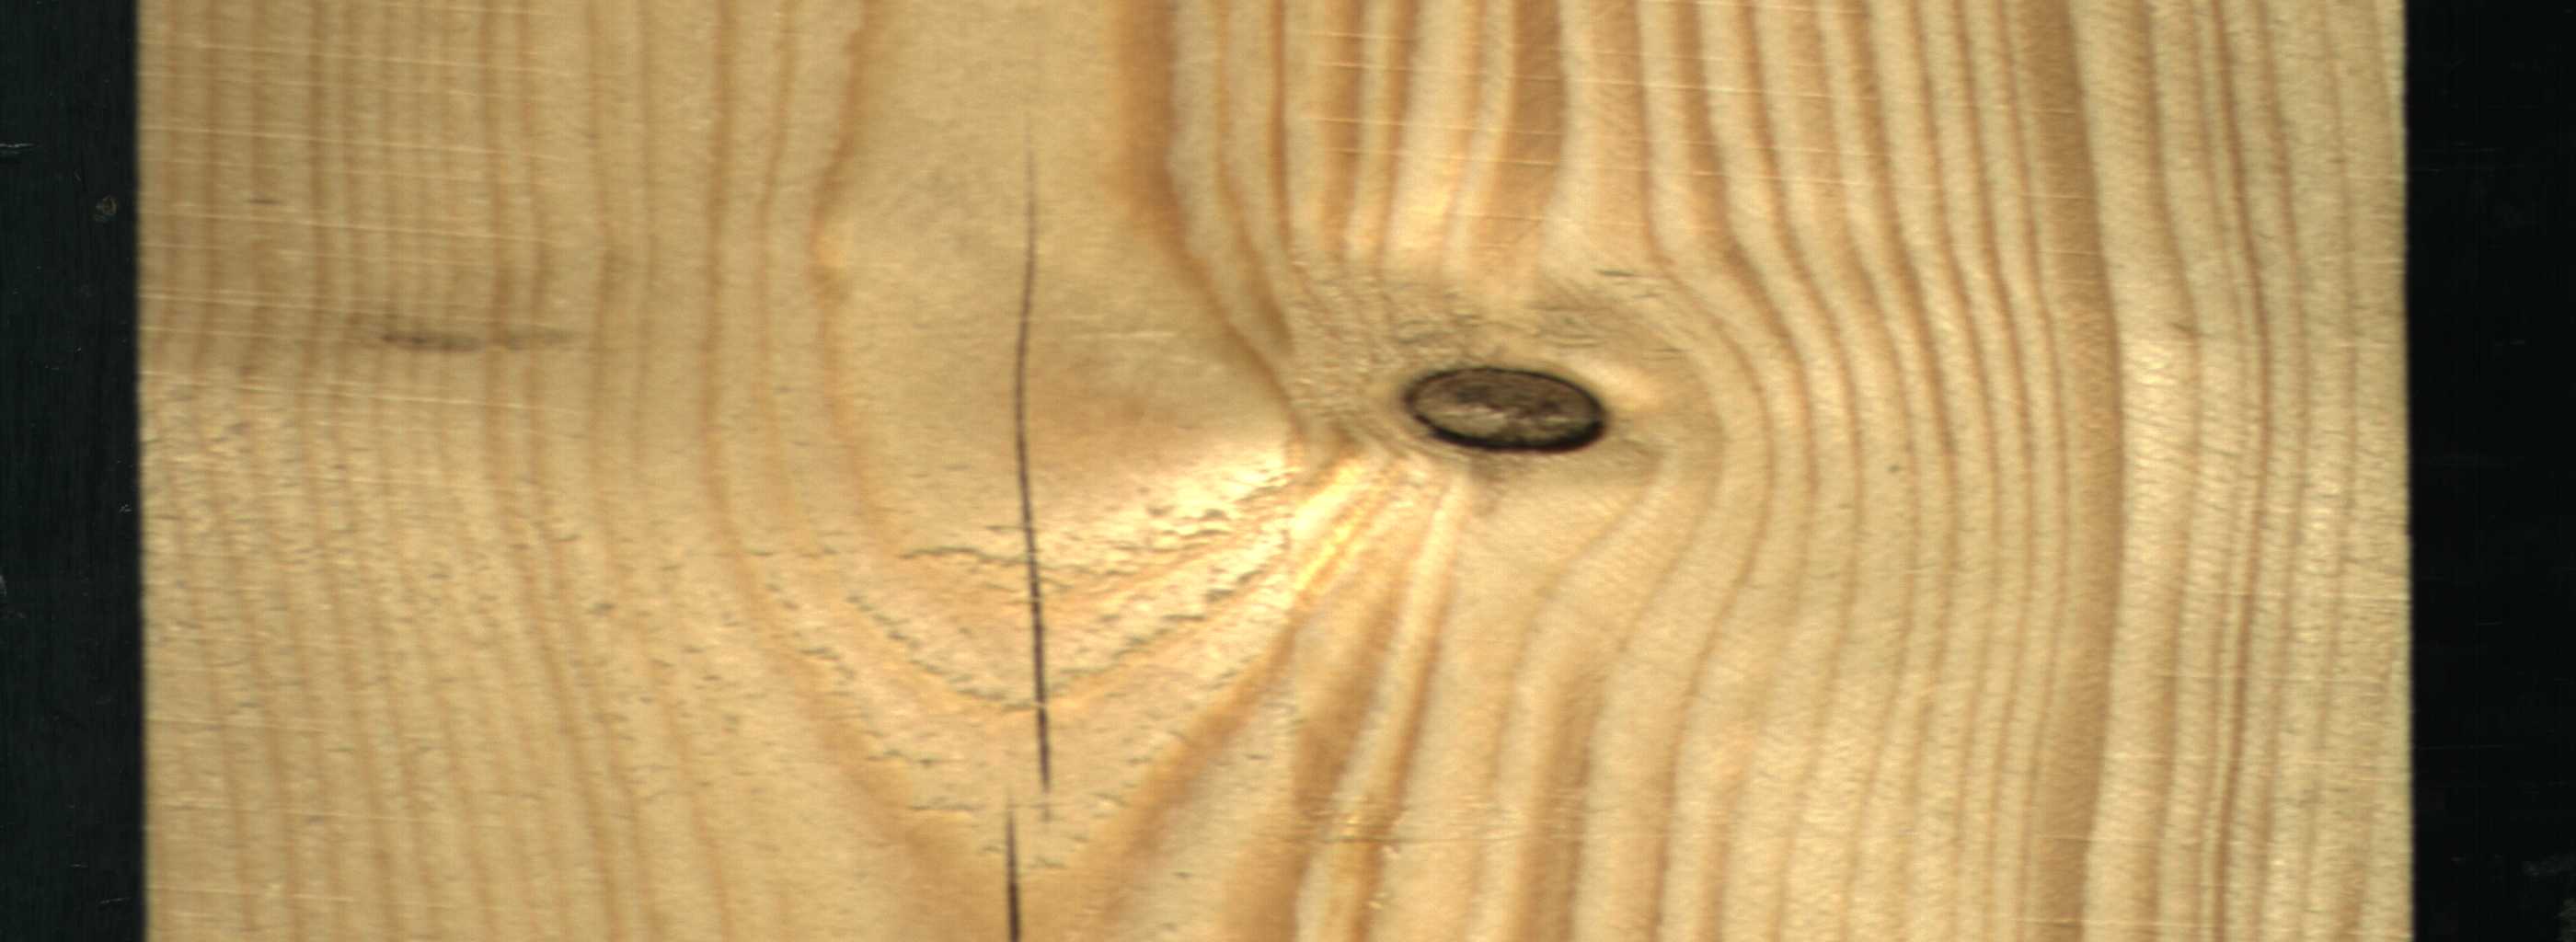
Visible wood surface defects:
Crack
Crack
Dead_Knot